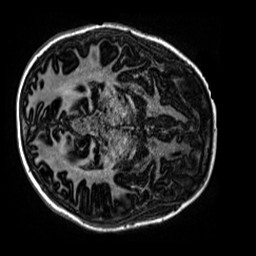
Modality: MP2RAGE
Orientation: axial
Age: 12
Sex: female
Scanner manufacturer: siemens
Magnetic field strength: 3 T
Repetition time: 4 s
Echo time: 0.00299 s